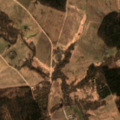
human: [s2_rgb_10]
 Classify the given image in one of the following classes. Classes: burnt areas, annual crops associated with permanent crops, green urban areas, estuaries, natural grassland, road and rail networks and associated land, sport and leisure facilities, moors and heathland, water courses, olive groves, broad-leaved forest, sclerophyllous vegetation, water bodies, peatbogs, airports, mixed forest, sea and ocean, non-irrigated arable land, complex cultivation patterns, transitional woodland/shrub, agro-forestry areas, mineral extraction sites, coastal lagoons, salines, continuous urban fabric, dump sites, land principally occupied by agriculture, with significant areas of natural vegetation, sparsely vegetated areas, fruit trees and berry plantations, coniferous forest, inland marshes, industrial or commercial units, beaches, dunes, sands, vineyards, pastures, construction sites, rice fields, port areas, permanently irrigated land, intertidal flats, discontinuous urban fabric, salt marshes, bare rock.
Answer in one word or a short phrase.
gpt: non-irrigated arable land, pastures, land principally occupied by agriculture, with significant areas of natural vegetation, coniferous forest, mixed forest